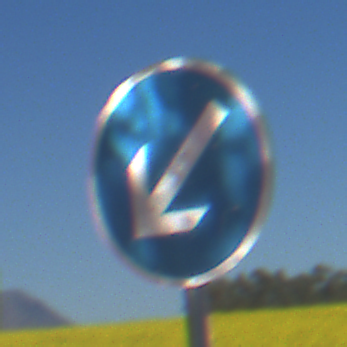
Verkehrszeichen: VorgeschriebeneVorbeifahrtLinks
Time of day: MorningAfternoon
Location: Outdoor (RoadRail)
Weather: Clear
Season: NotSpecified
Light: Natural